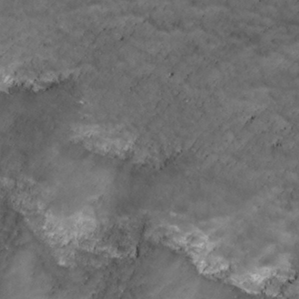
Label: non_frost